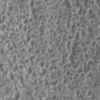
Label: not_dusty